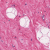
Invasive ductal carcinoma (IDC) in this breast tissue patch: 0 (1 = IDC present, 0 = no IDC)